Question:
Hello,
I am using Windows Phone 8 (c#) and
I am trying to recreate the TextBox behaviour as seen in the bing app on windows Phone.
The TextBox should look like in the picture, the only problem is if I enter text, i should not be able to enter text past the microphone image
(which is an independent image on top of the textbox -> click on it to use voice recognition).
I dont want to restrict the amount of characters to accomplish that, I want it to behave as if the textbox was just a bit smaller in width.
Does the textbox have any property to do that? I coudn't find one in the documentation so far.
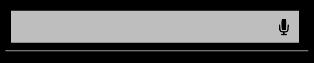
Answer: You can define your own template with 'Grid' control:
'''
<TextBox>
<TextBox.Template>
<ControlTemplate TargetType="{x:Type TextBox}">
<Grid Background="Gray" Margin="5" Width="100">
<Grid.ColumnDefinitions>
<ColumnDefinition Width="*" />
<ColumnDefinition Width="23" />
</Grid.ColumnDefinitions>
<TextBox Background="Transparent" BorderThickness="0" Text="{TemplateBinding Text}" />
<Image Grid.Column="1"
Source="http://png.findicons.com/files/icons/1742/ecqlipse_2/128/microphone.png" />
</Grid>
</ControlTemplate>
</TextBox.Template>
</TextBox>
'''